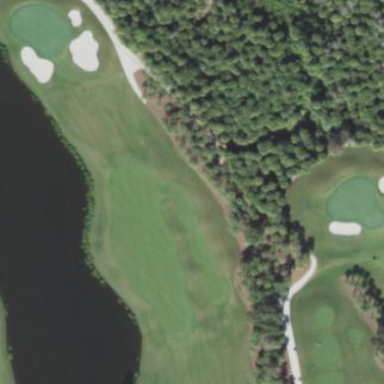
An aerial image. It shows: Golf green.